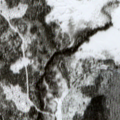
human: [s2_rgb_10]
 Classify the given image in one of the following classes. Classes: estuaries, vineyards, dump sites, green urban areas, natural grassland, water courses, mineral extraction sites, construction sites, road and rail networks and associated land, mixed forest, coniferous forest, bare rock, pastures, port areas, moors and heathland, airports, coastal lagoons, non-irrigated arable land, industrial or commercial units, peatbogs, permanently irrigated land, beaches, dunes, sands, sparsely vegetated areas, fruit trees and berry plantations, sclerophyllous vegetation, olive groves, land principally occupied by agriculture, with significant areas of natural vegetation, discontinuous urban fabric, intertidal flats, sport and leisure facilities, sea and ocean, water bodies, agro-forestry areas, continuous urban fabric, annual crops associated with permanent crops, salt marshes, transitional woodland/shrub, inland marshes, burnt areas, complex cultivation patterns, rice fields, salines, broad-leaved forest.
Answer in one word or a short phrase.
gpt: coniferous forest, peatbogs